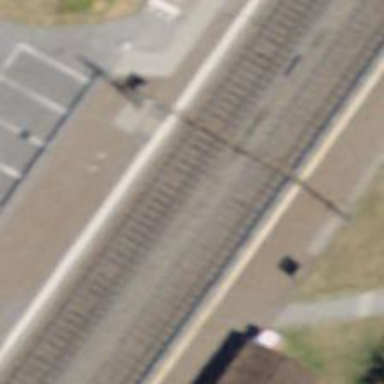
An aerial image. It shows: Railway stop with public transport stop position.